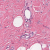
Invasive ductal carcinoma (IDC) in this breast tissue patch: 0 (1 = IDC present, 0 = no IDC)